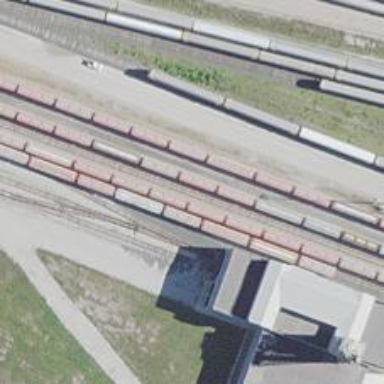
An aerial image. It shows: Railway yard in service.